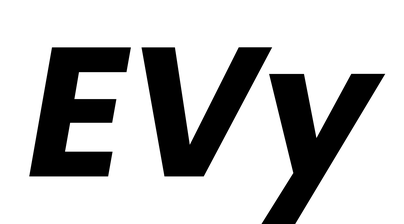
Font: Poppins-BoldItalic